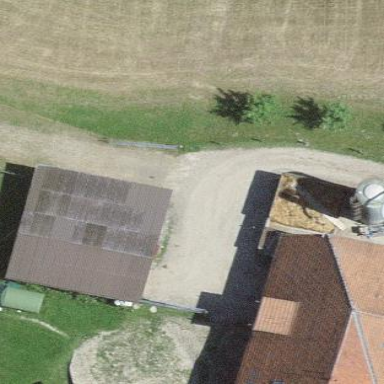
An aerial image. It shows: Shed.